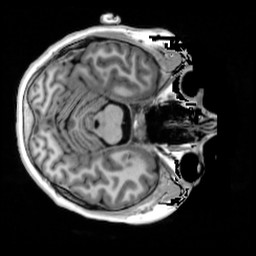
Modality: T1w
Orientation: axial
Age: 28
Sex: female
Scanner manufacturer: siemens
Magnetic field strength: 3 T
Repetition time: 4 s
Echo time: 0.00289 s